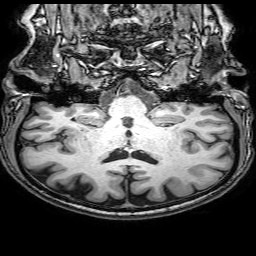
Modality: T1w
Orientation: sagittal
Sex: male
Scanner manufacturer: philips
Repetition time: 0.008195 s
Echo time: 0.00377 s